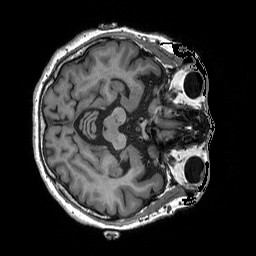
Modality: T1w
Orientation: axial
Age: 75
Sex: female
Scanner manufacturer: siemens
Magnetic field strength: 3 T
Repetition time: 2.5 s
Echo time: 0.00248 s